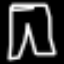
Label: pants